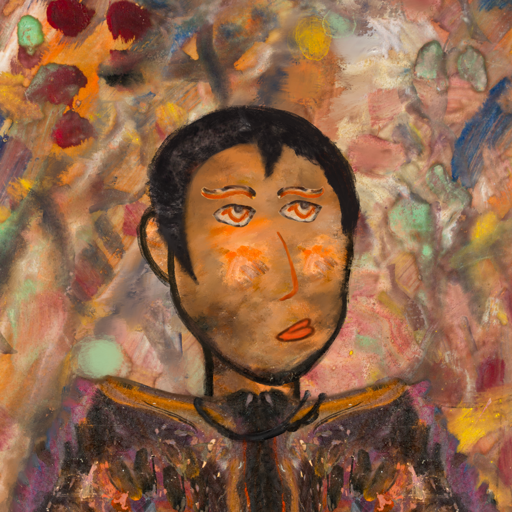
Background: Mother_And_Son_Mother, Head And Neck Side: Gypsy_Queen, Face Side: Experience, Bust: Gypsy_Queen, Hair Side: Roy_Bahadur, Head Accessory: Blank, Second Necklace: Blank, Necklace: Orphan, Baby: Blank